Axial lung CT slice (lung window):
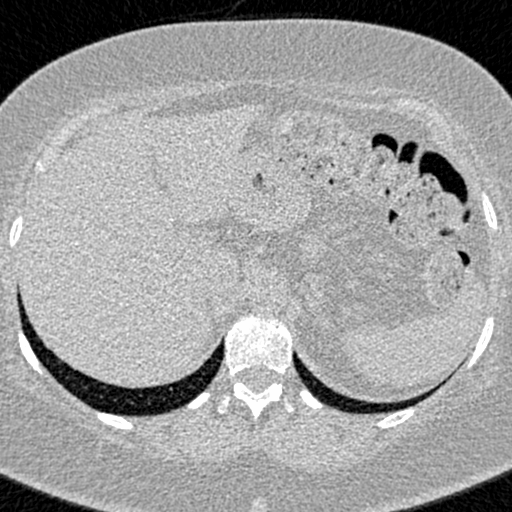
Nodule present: no